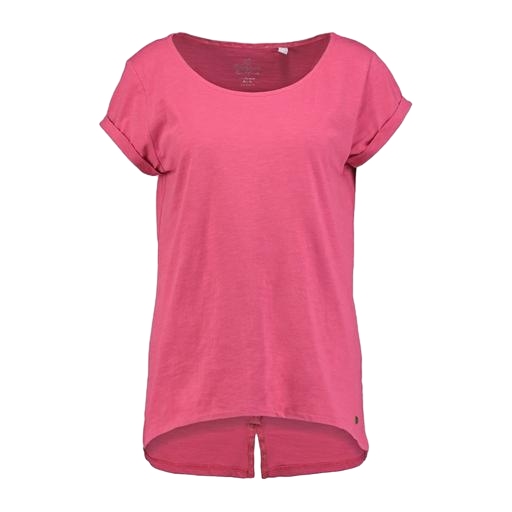
short-sleeve top only macy, pink slub tee, high-low hem t-shirt, white background